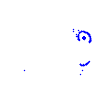
Particle: proton